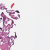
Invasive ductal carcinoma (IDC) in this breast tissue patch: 0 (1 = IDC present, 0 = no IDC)